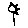
Label: flower